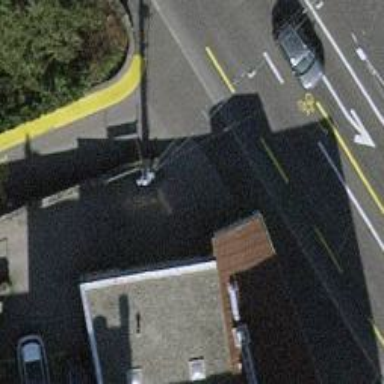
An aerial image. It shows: Kerb barrier.